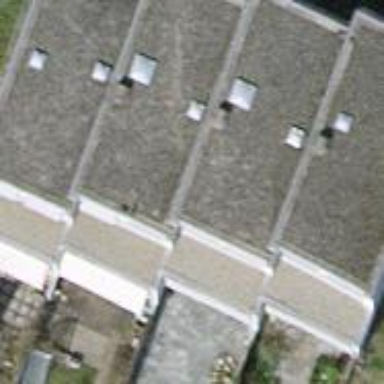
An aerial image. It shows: Terrace building.